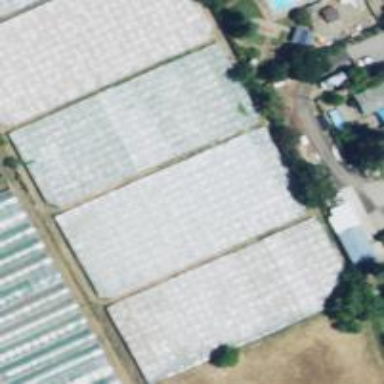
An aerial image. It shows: Greenhouse.